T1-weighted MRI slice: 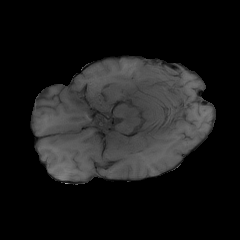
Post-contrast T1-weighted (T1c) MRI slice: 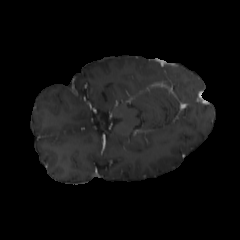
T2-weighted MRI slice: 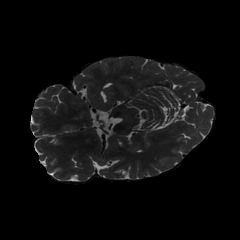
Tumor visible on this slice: no